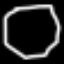
Label: octagon